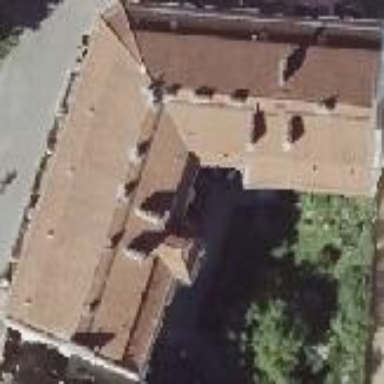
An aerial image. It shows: Gambrel-shaped apartment building with roof made of firebrick roof tiles.